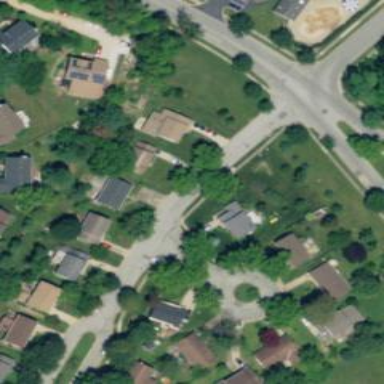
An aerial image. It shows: Residential road with sidewalk on the left side.